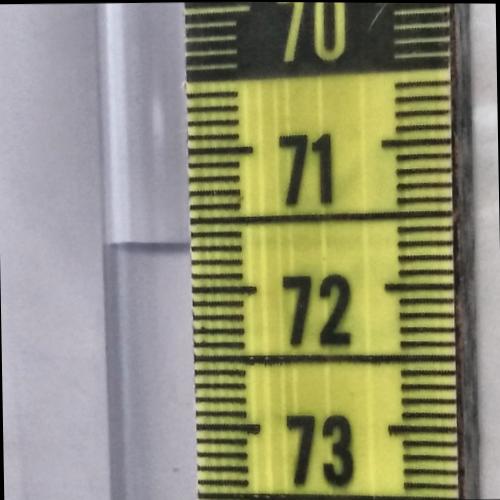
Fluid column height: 71.7 cm